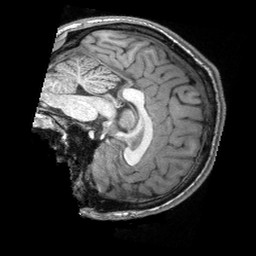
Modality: T1w
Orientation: sagittal